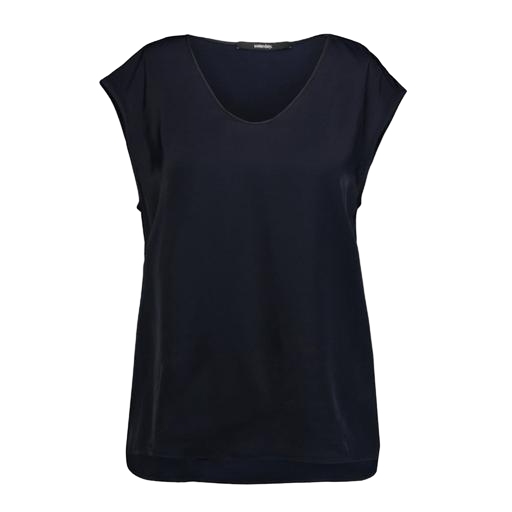
black cap-sleeve t-shirt, black harper muscle tee, blue cap-sleeve top, white background